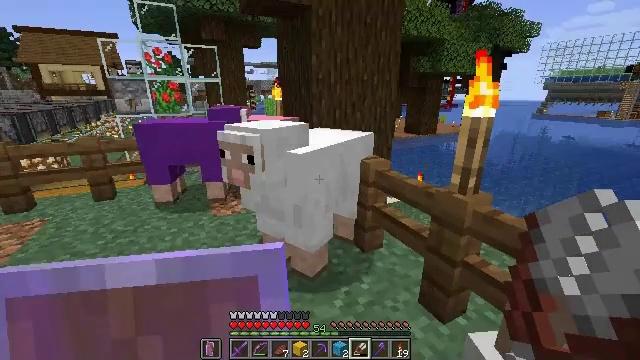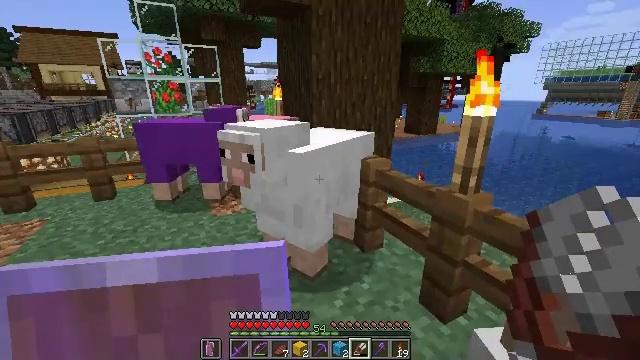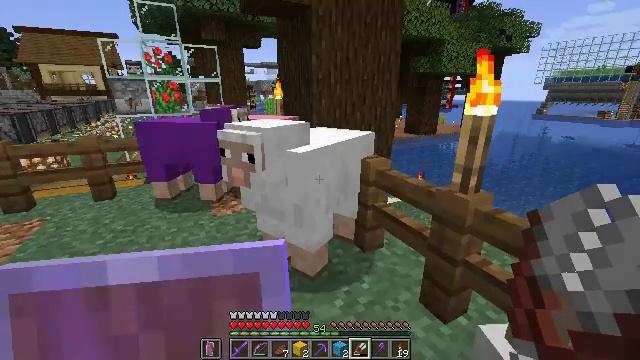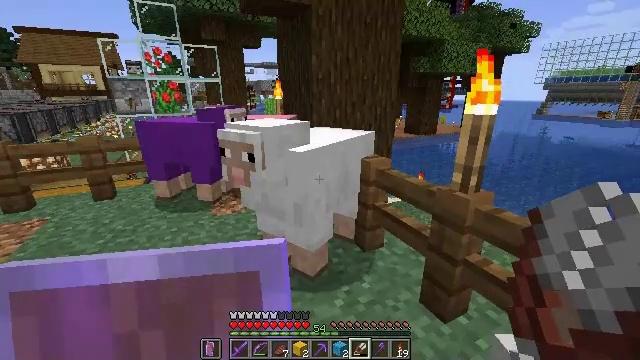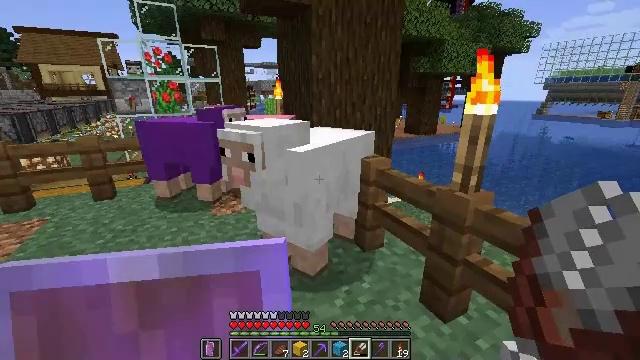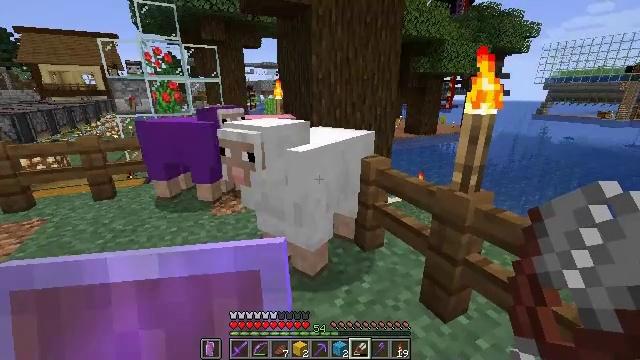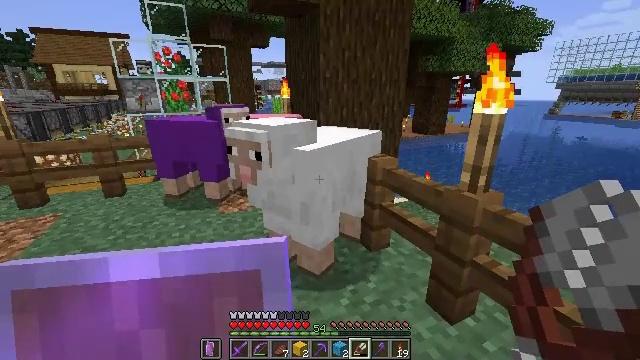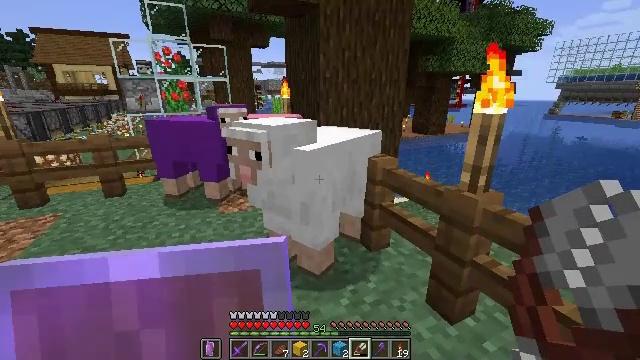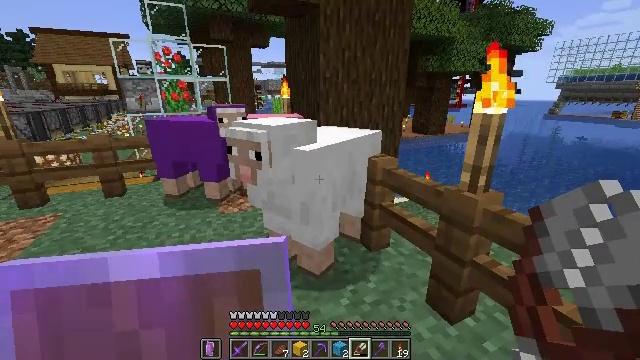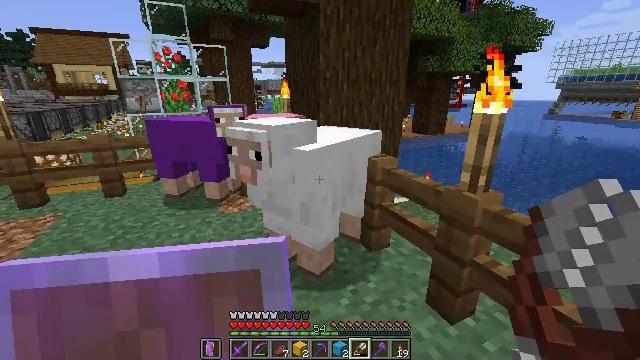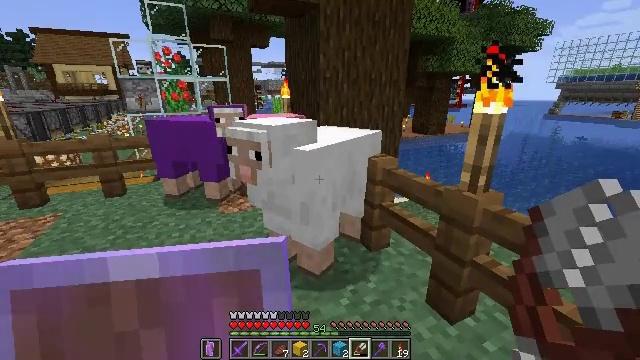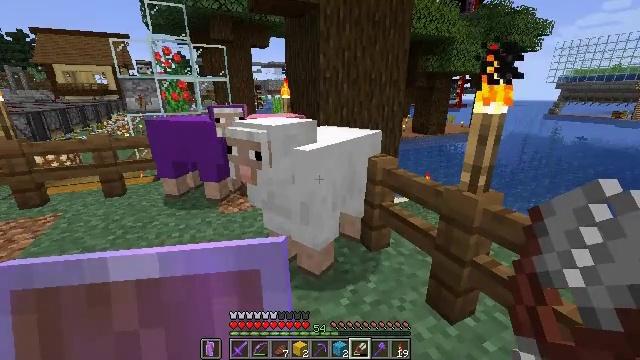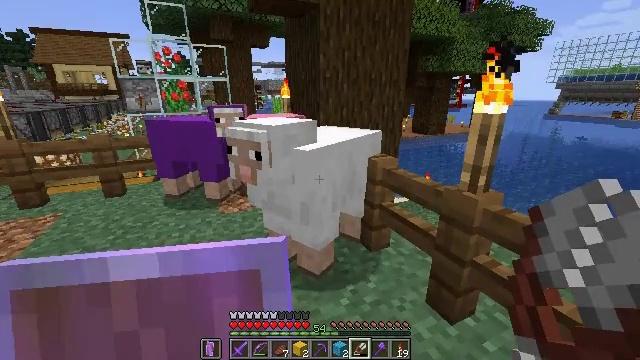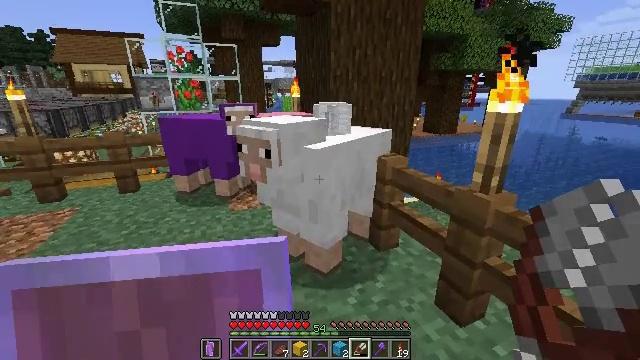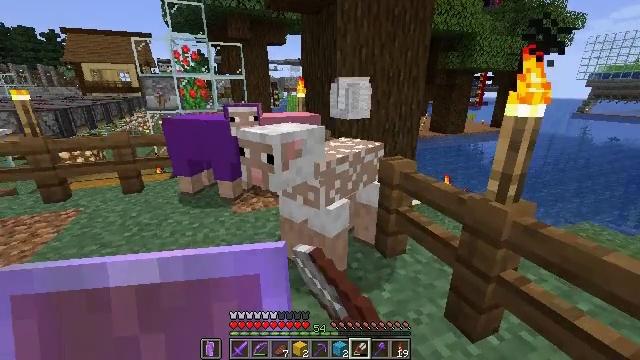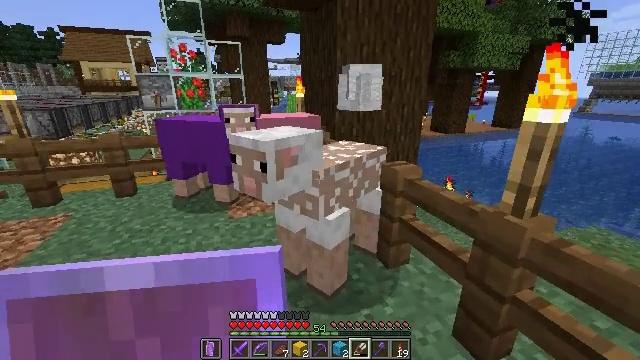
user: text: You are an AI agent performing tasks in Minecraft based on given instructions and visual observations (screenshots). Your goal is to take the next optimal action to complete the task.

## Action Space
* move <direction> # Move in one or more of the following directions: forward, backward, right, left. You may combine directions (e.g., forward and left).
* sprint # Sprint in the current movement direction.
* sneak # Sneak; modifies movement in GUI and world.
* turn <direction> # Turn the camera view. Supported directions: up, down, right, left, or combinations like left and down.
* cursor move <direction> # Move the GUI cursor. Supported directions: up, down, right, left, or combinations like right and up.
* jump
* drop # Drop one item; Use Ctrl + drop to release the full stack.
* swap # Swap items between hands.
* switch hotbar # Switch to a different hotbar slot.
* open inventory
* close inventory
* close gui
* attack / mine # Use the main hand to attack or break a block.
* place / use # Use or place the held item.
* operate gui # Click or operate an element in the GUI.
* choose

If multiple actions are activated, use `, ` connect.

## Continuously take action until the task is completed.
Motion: motion action
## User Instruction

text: Hunt a squid.
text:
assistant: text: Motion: no_op
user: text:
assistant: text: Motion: no_op
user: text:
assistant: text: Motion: no_op
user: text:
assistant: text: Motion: no_op
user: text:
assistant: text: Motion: no_op
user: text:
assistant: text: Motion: turn left
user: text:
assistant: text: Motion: no_op
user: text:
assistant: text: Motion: use / place
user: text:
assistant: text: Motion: use / place
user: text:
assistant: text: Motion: no_op
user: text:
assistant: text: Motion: no_op
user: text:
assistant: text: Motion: no_op
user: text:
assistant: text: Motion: turn left
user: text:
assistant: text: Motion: move forward, turn left
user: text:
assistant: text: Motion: move forward
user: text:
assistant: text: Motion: move forward and move left
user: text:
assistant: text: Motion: move forward and move left
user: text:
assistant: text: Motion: move left
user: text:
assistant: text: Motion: move left
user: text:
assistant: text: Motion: move left
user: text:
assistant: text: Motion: move left
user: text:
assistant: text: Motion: move left
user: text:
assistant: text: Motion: move left
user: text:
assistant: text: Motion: no_op
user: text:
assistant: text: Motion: no_op
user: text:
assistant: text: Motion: no_op
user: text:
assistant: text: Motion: use / place
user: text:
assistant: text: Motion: use / place
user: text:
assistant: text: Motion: move forward, use / place
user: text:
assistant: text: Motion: move forward